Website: macys
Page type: billing-address
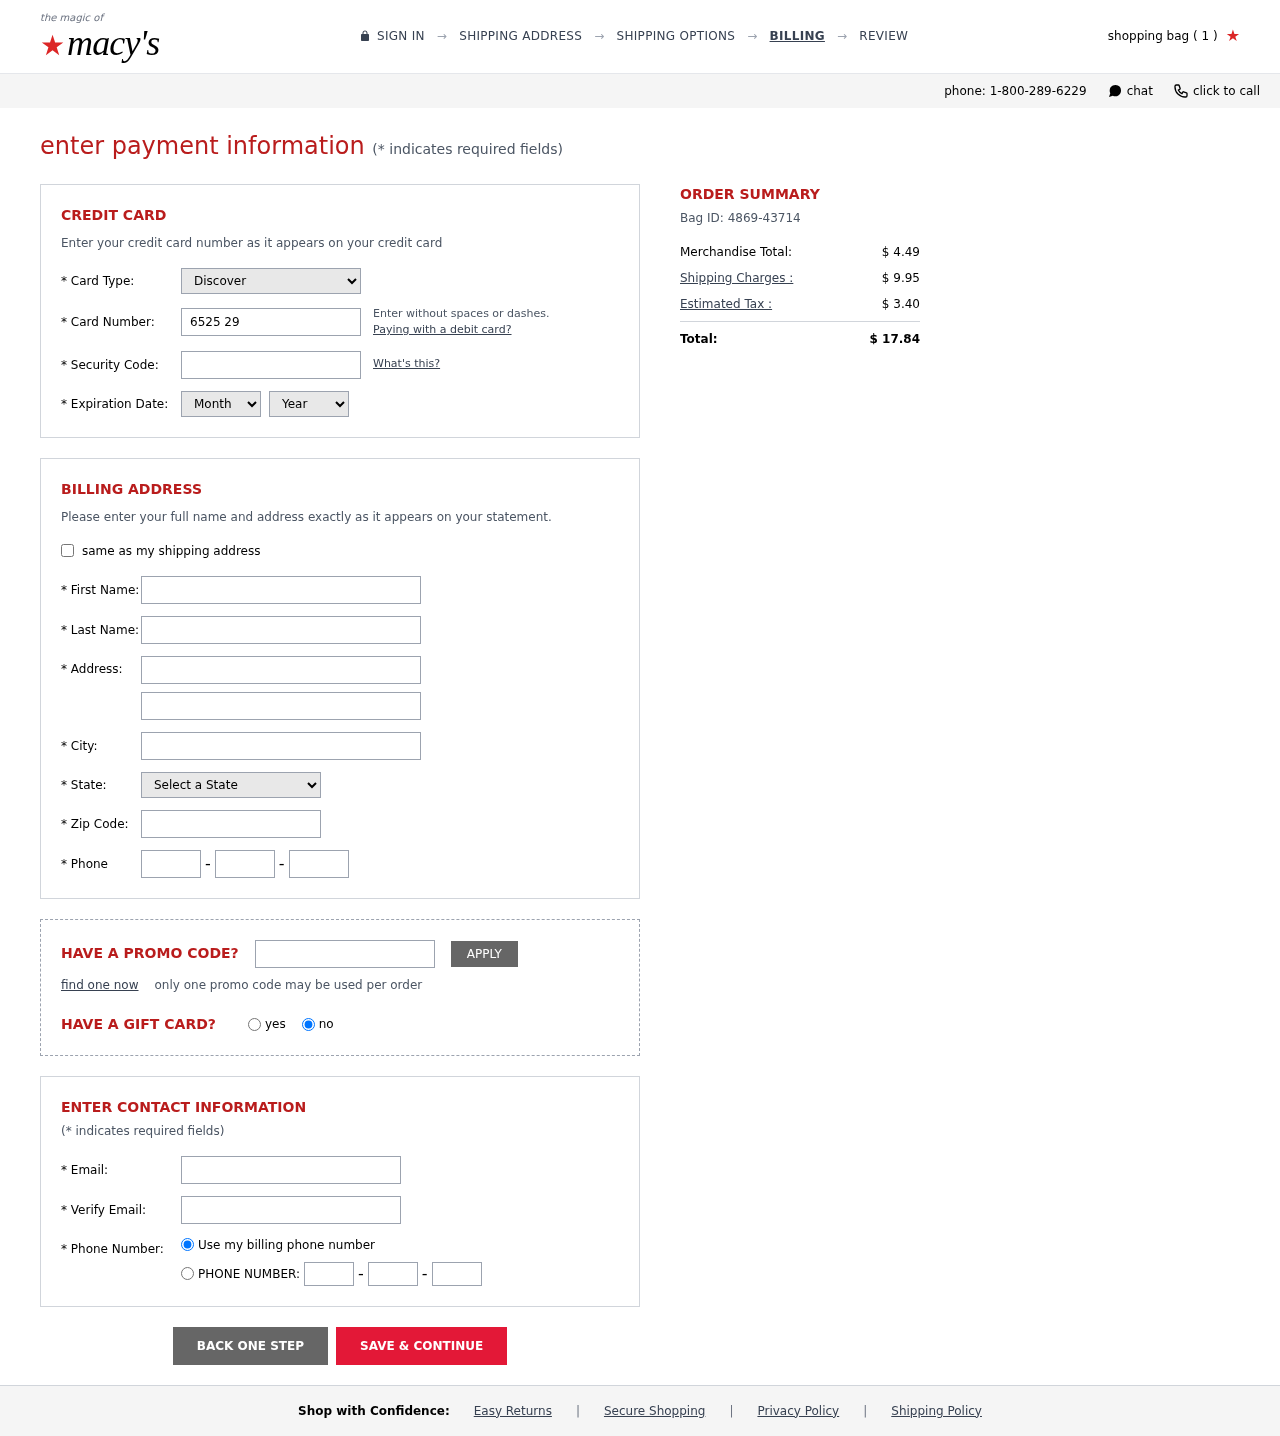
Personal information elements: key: PII_CARD_CVV
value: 293
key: PII_CARD_EXPIRY_MONTH
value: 01
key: PII_CARD_EXPIRY_YEAR
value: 27
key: PII_CARD_NUMBER
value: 6525 2969 0771 8347
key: PII_CARD_TYPE
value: Discover
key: PII_CITY
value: Lake Rebecca
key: PII_EMAIL
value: eric_thomas@yahoo.com
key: PII_FIRSTNAME
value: Eric
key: PII_LASTNAME
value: Thomas
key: PII_PHONE_AREA
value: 381
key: PII_PHONE_PREFIX
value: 287
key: PII_PHONE_SUFFIX
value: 6273
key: PII_POSTCODE
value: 38403
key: PII_STATE_ABBR
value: MO
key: PII_STREET
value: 88990 Pearson Vista Apt. 415
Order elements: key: ORDER_NUM_ITEMS
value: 1
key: ORDER_ID
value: Bag ID: 4869-43714
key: ORDER_SUBTOTAL
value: $ 4.49
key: ORDER_SHIPPING_COST
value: $ 9.95
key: ORDER_TAX
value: $ 3.40
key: ORDER_TOTAL
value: $ 17.84